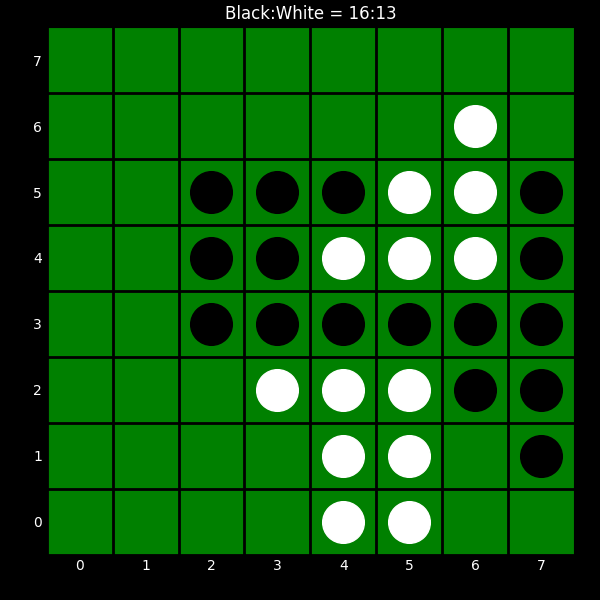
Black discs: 16
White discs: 13